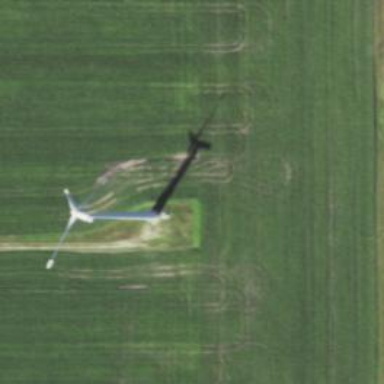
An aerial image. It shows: Wind generator using wind turbines of horizontal axis.